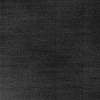
Atmospheric dust classification: dusty